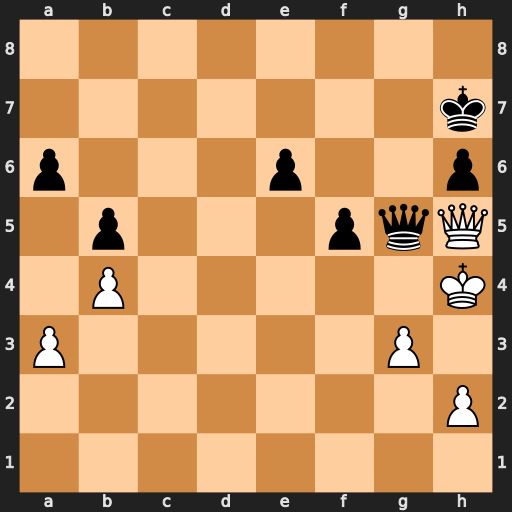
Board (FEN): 8/7k/p3p2p/1p3pqQ/1P5K/P5P1/7P/8
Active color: w
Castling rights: -
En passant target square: -
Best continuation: Qxg5 hxg5+ Kxg5